Question: When I open Eclipse,I got a message box having particular error. So I did uninstall the Android from folder in . After I Reinstall the Eclipse and and Replugin the ADT ,at that time it ask about Eclipse restart.When Eclipse open after restart, I have seen the same message box below.
![Eclipse Error Message Box][2]

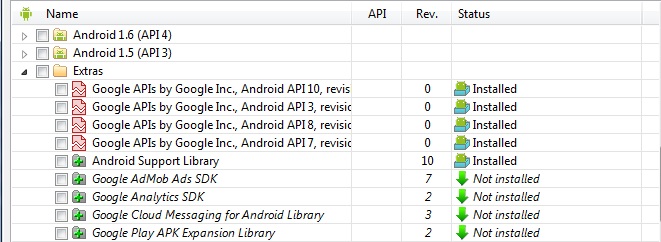
Answer: First Update your ADT Plugin Go to Help and click on Check for Updates and check below link for more information.
<URL>